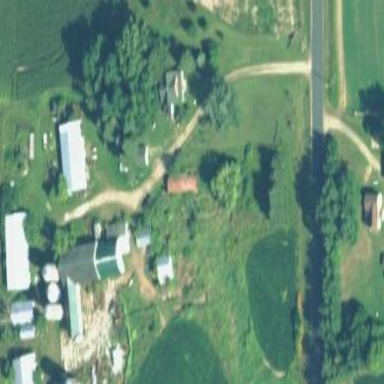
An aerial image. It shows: Farmyard area.